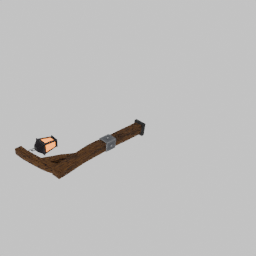
Label: lighting